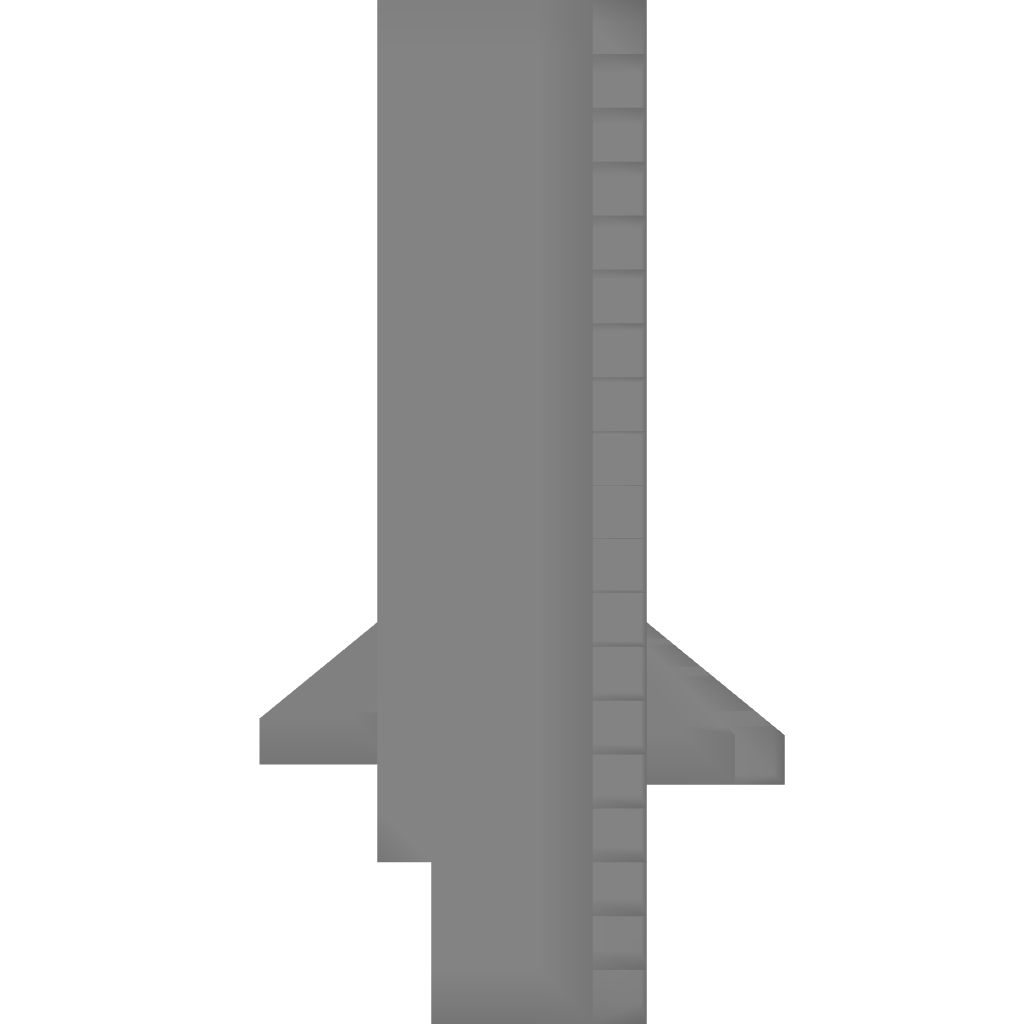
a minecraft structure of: sony logo bad low quality